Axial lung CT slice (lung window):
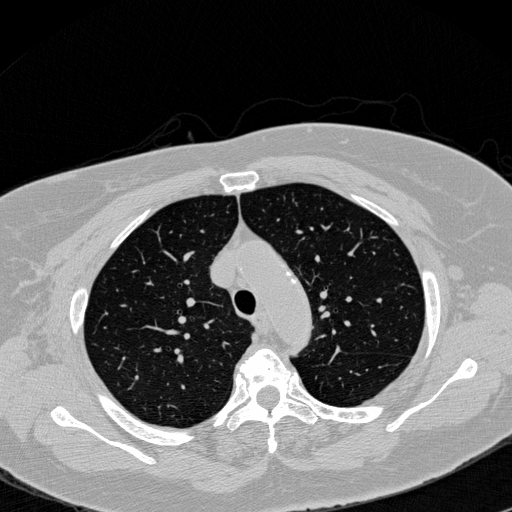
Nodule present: no